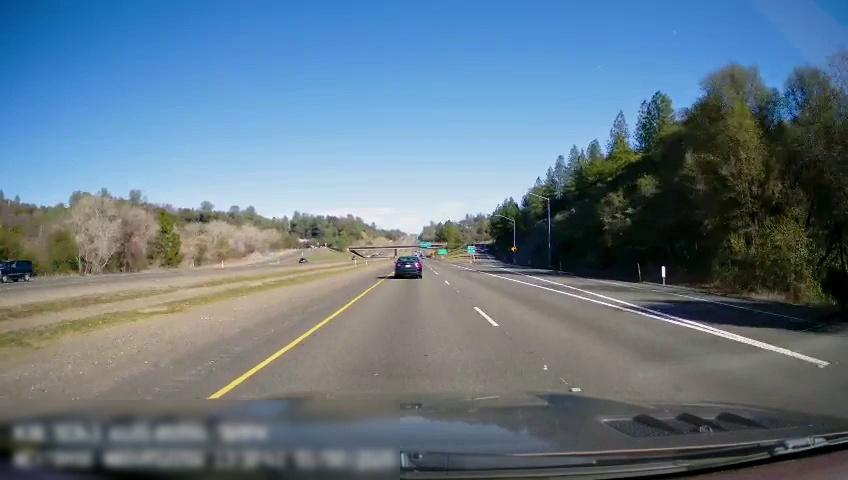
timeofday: Day
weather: Sunny
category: Drivable Space
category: Drivable Space
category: Vehicles | SUV
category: Vehicles | Car
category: Lanes | Current Lane
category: Lanes | Current Lane
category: Lanes | Alternate Lane
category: Lanes | Alternate Lane
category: Lanes | Alternate Lane
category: Traffic | Signs
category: Traffic | Signs